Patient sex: M
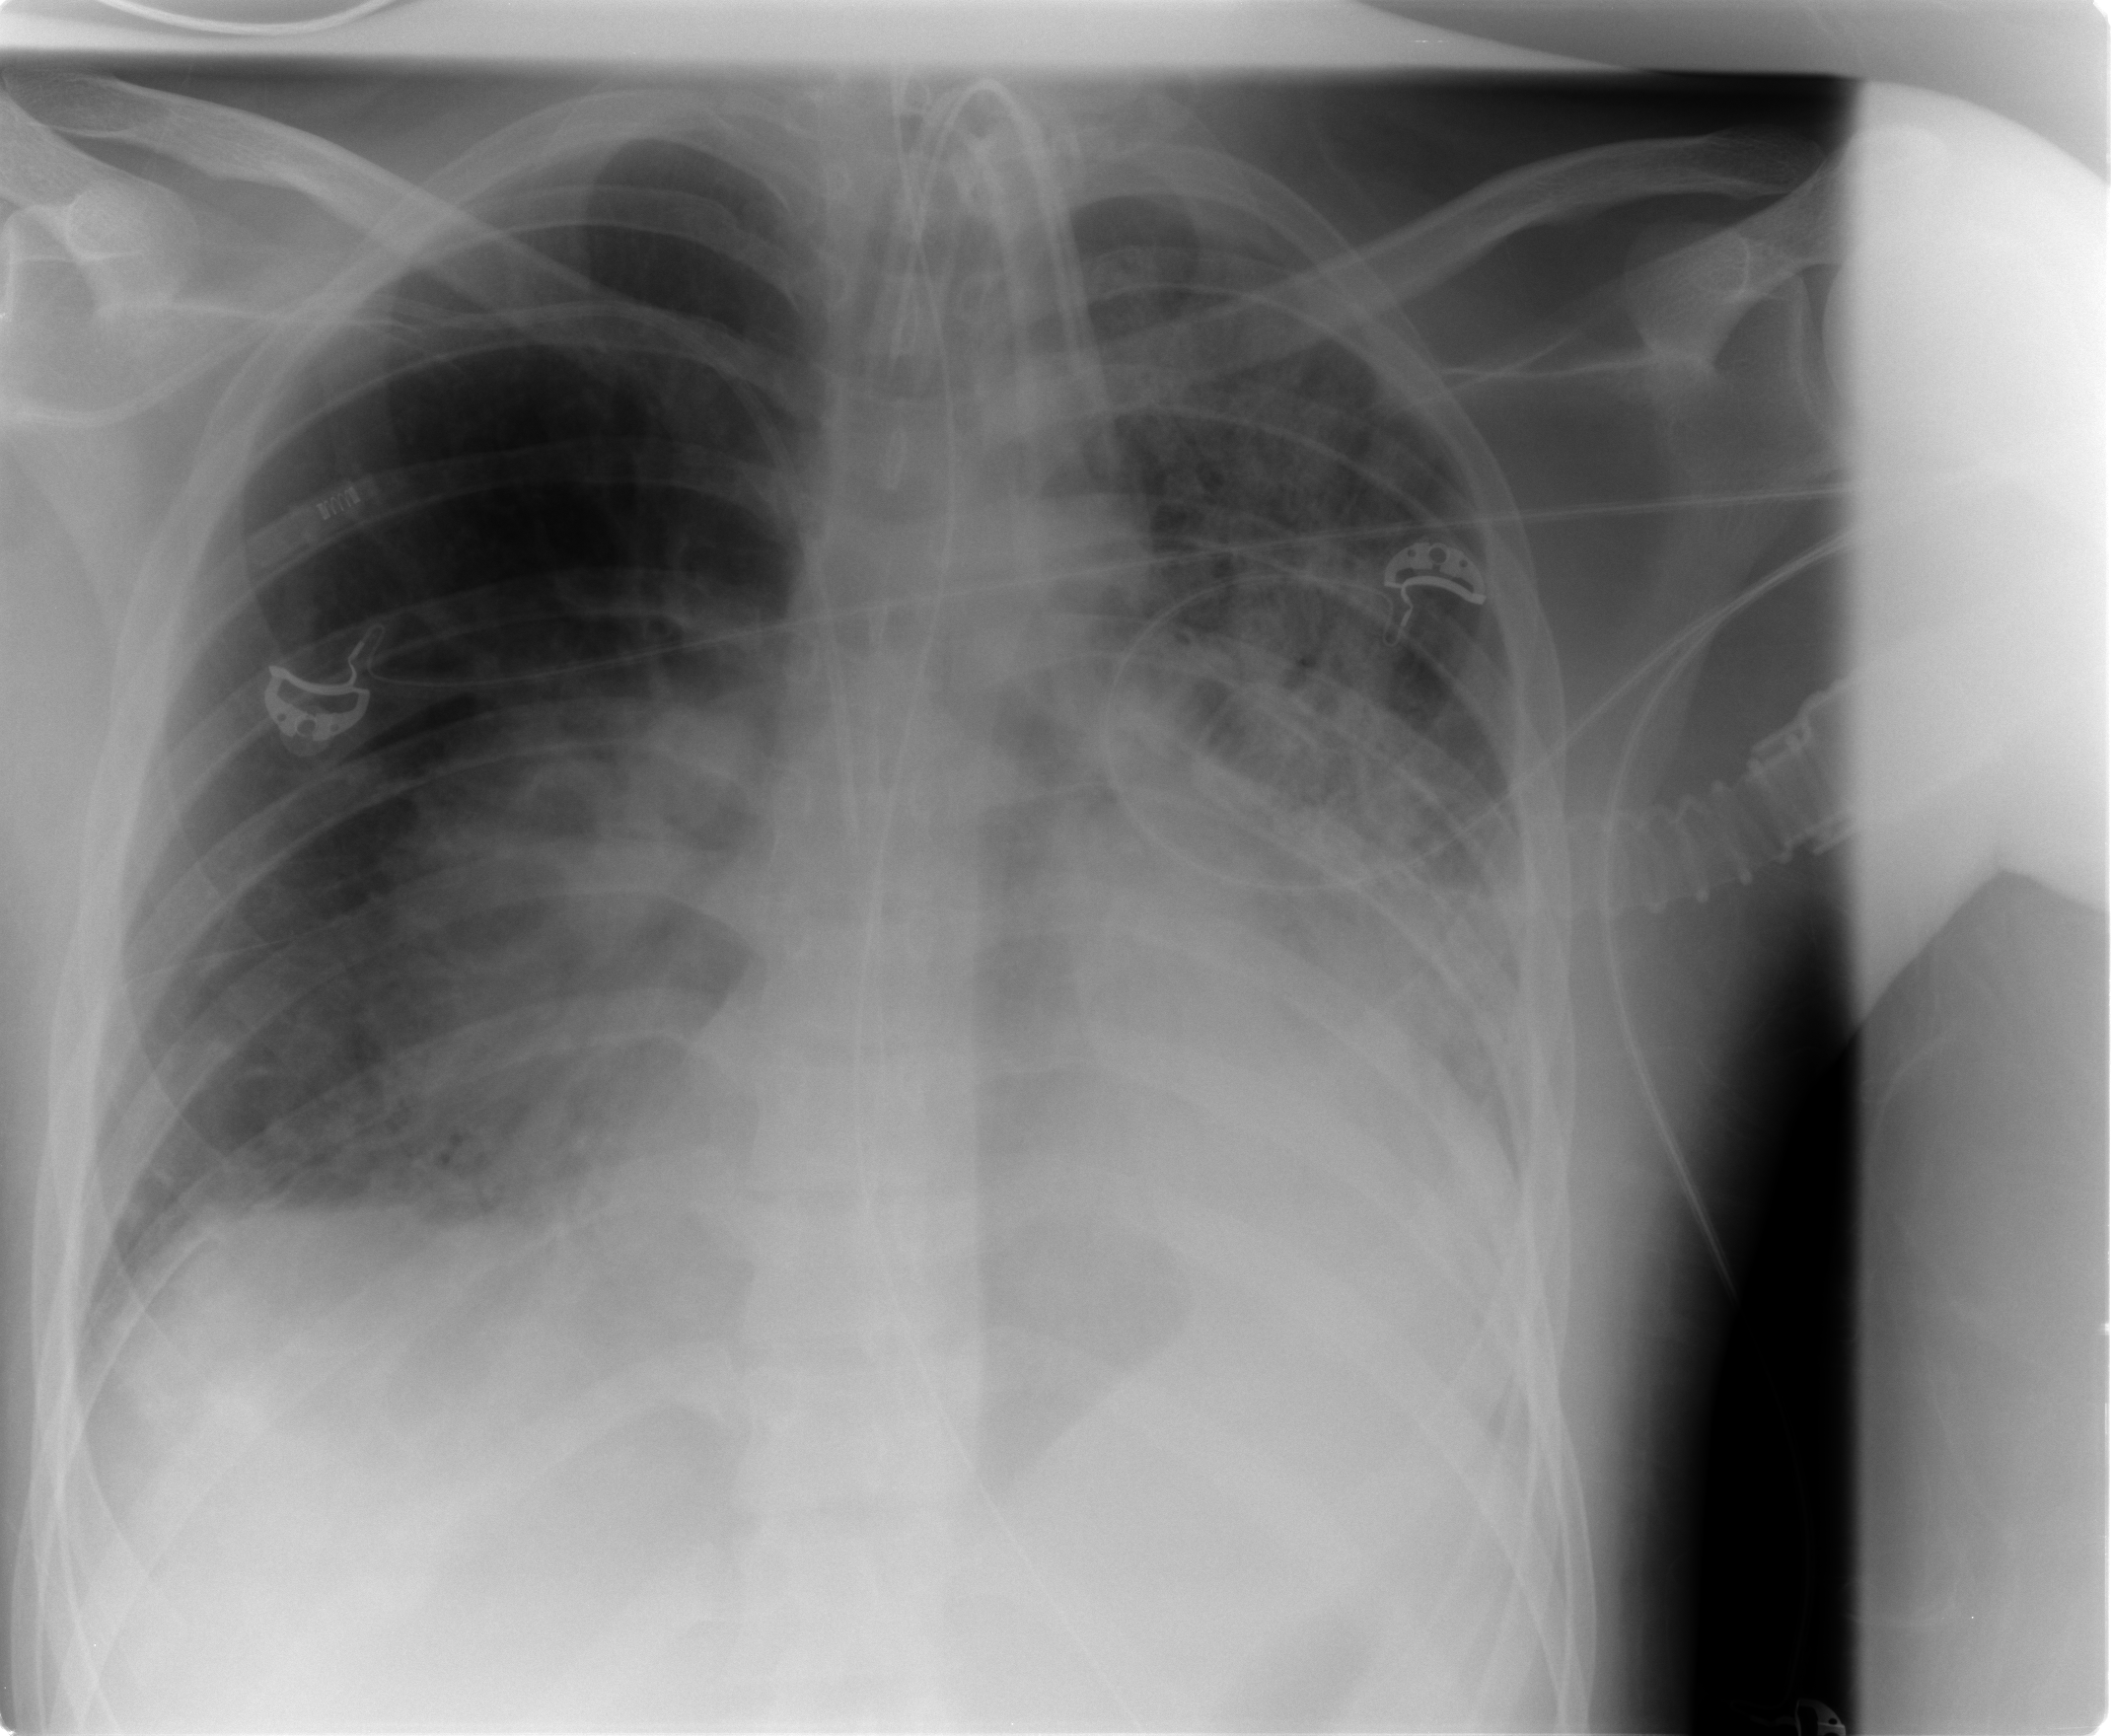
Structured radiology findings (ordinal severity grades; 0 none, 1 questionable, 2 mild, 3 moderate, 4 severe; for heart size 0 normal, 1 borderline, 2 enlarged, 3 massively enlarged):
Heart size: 2
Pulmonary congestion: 3
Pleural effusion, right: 2
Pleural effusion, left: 2
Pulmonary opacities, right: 3
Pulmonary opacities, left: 4
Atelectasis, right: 3
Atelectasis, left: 3